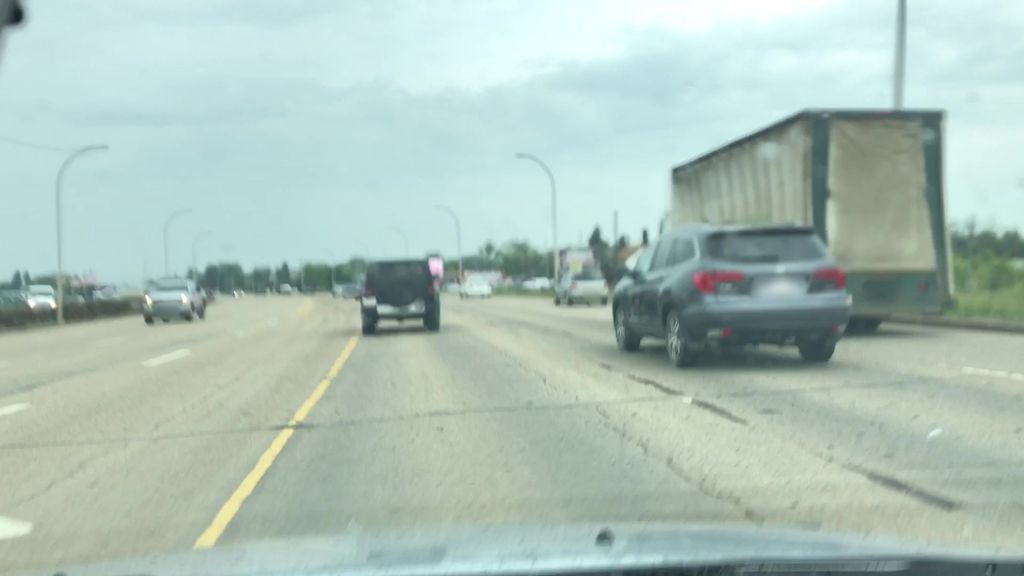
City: edmonton